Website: ulta-beauty
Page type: delivery-shipping
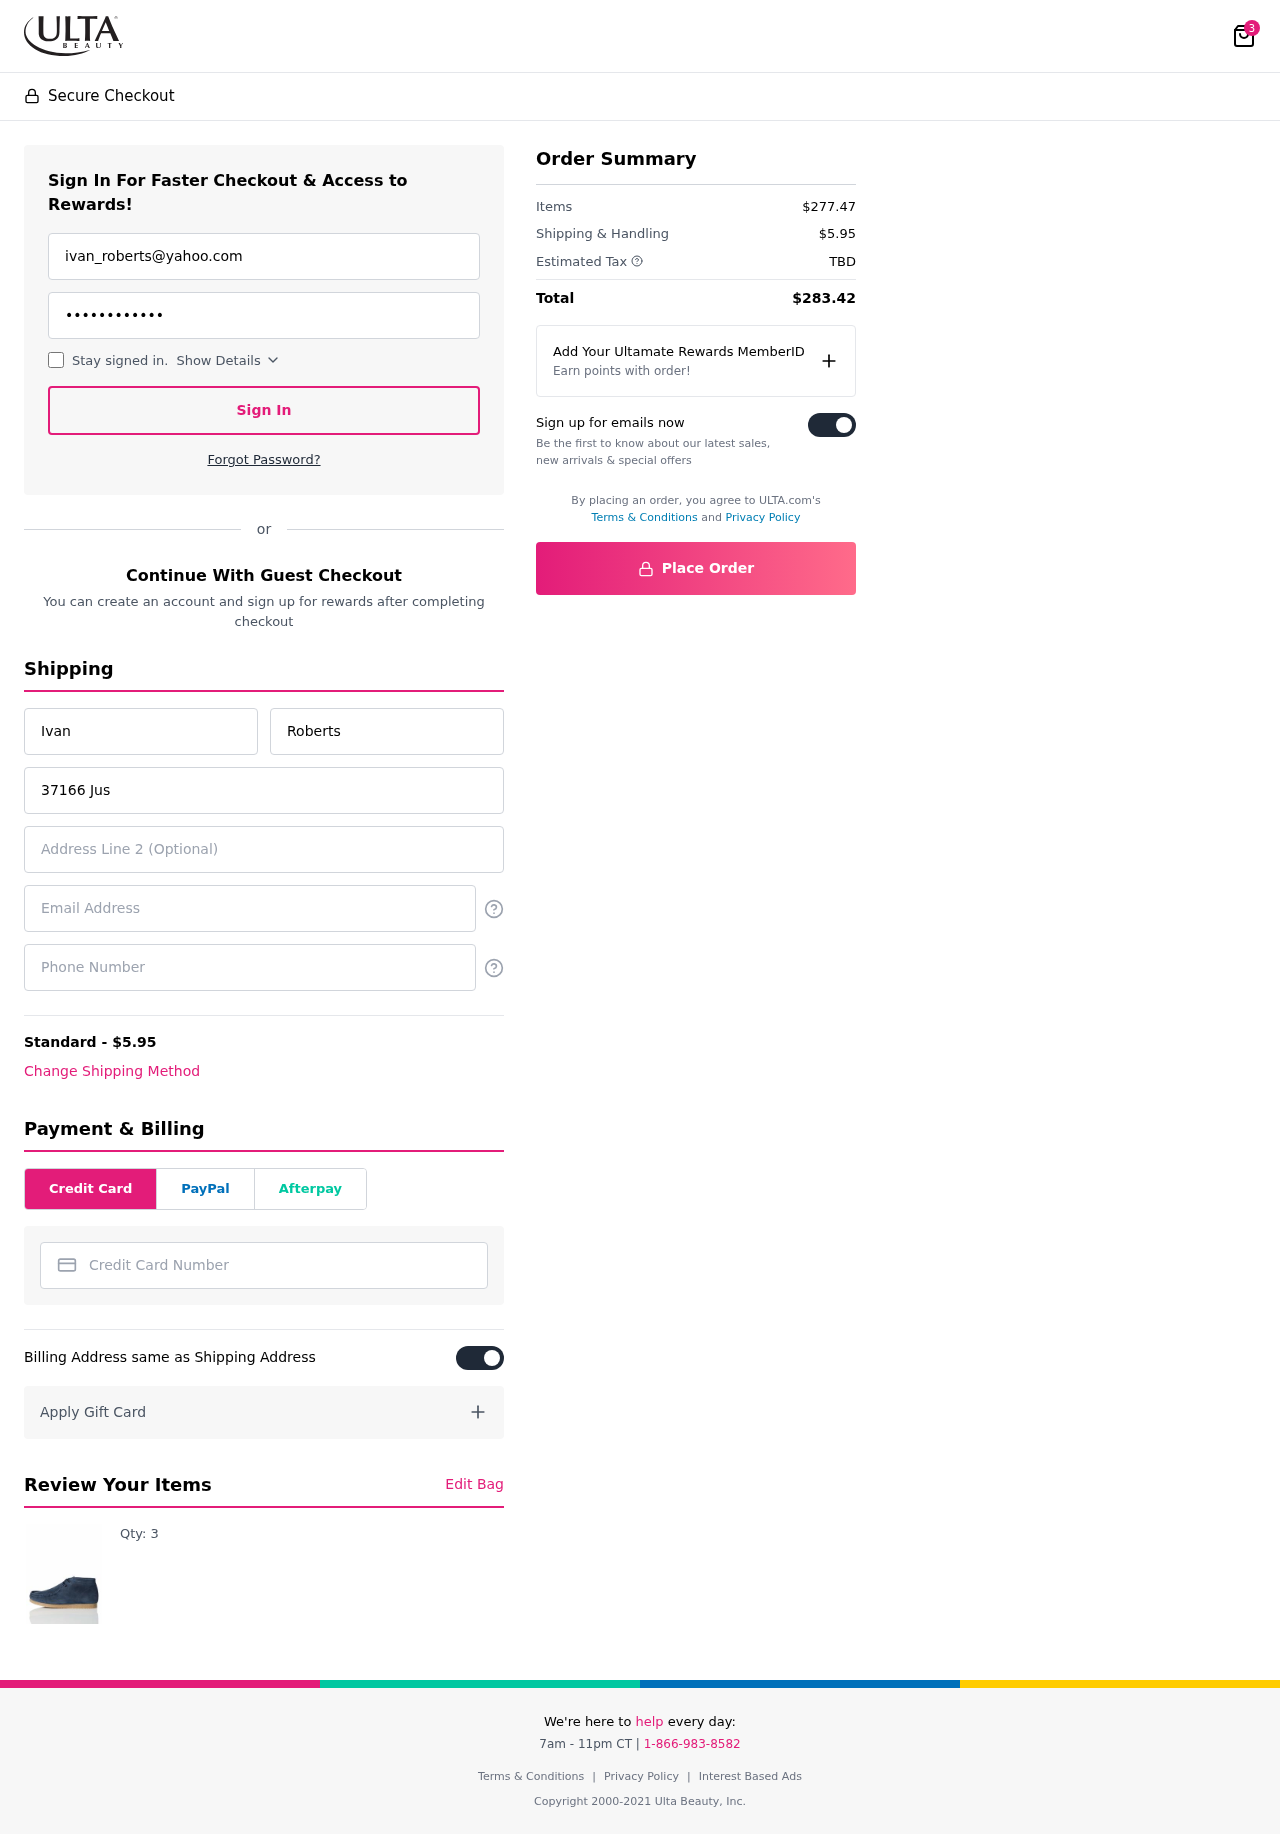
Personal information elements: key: PII_CARD_NUMBER
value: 2285 0282 2608 9293
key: PII_EMAIL
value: ivan_roberts@yahoo.com
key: PII_EMAIL2
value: ivan_roberts@yahoo.com
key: PII_FIRSTNAME
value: Ivan
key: PII_LASTNAME
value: Roberts
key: PII_PHONE
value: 4502614929
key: PII_STREET
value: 37166 Justin Views
Product elements: key: PRODUCT1_QUANTITY
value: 3
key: PRODUCT1
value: Qty: 3
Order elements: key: ORDER_NUM_ITEMS
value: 3
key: ORDER_SHIPPING_COST
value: $5.95
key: ORDER_SUBTOTAL
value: $277.47
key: ORDER_TAX
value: TBD
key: ORDER_TOTAL
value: $283.42